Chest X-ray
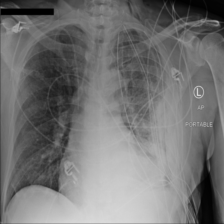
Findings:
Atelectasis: negative
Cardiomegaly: negative
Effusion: negative
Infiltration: negative
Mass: negative
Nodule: negative
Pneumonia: negative
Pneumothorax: negative
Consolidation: negative
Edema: negative
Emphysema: negative
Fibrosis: negative
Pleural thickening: negative
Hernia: negative